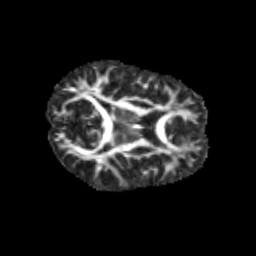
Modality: FA
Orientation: axial
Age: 13
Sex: male
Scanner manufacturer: siemens
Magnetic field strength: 3 T
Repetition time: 3.8 s
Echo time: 0.07 s